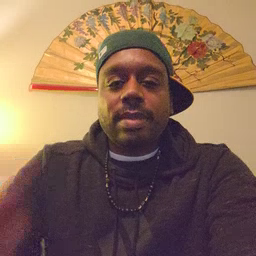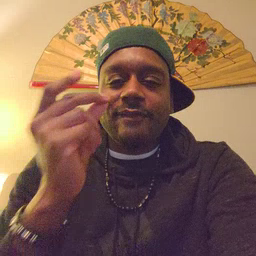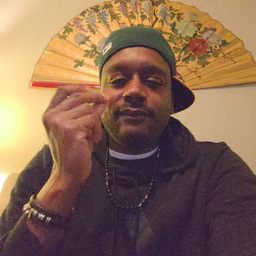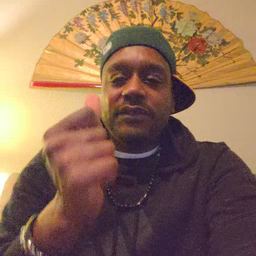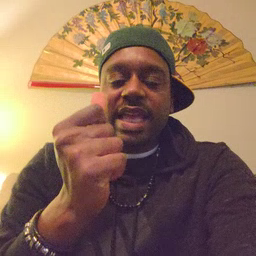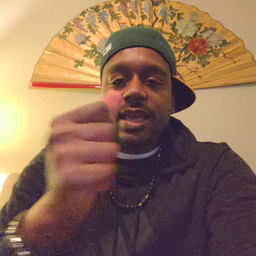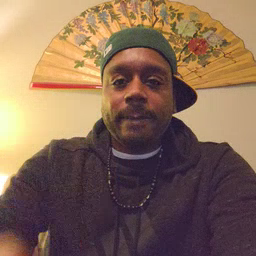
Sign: fast